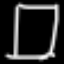
Label: square